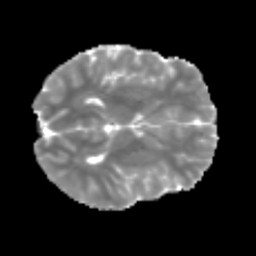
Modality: MD
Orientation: axial
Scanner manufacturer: siemens
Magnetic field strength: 3 T
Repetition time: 3.6 s
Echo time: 0.092 s